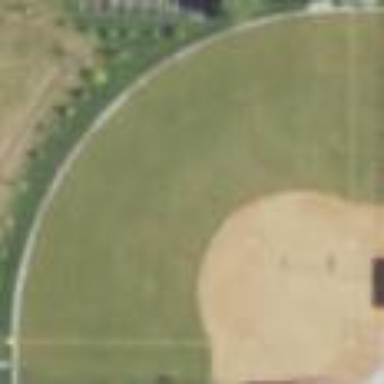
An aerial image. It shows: Baseball pitch with compacted surface for leisure land.